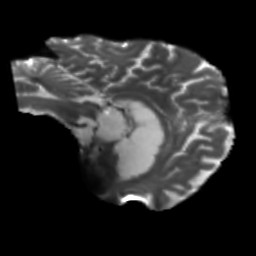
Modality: T2w
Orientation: sagittal
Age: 67
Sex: male
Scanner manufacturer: siemens
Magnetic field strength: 3 T
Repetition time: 5.25 s
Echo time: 0.08 s